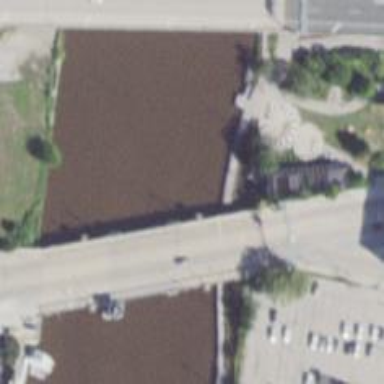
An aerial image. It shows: Movable lift bridge on footway.